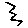
Label: zigzag